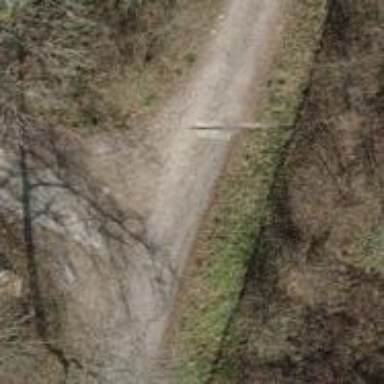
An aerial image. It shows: Well-maintained track road of grade 1.